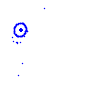
Particle: proton